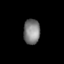
Tissue: lung
Cell type: Epithelial cells
Senescence score: 0.1788
Nuclear area (px): 406
Mean DAPI intensity: 127.732